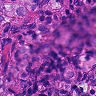
Metastatic tissue present: yes